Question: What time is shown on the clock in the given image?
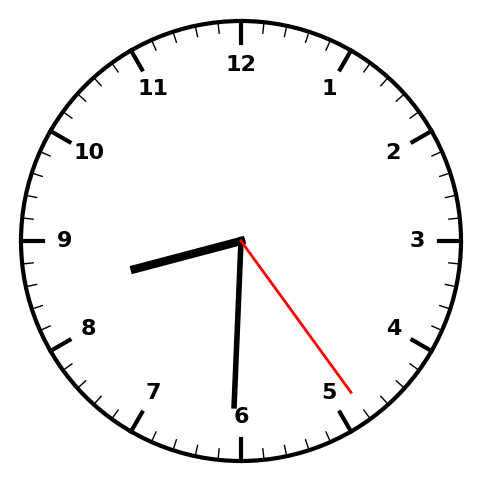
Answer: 08:30:24